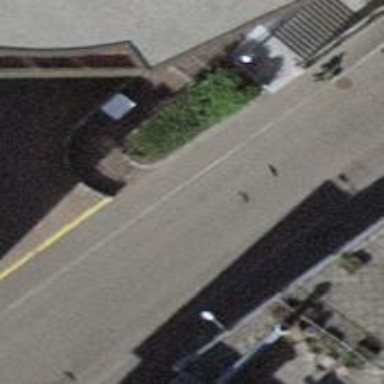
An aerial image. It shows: Asphalt road in living street with sidewalks on both sides.